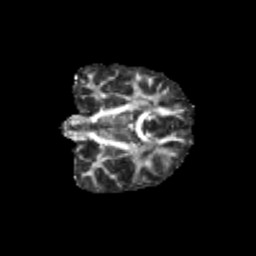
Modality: FA
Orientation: coronal
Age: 11
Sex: female
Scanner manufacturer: siemens
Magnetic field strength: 3 T
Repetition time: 3.8 s
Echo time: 0.07 s